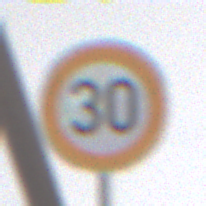
Verkehrszeichen: Geschwindigkeit30
Umgebung: Roofed, Urban
Tageszeit: MorningAfternoon
Wetter: PartlyCloudy
Licht: Natural
Jahreszeit: NotSpecified
Kontrast: MediumContrast